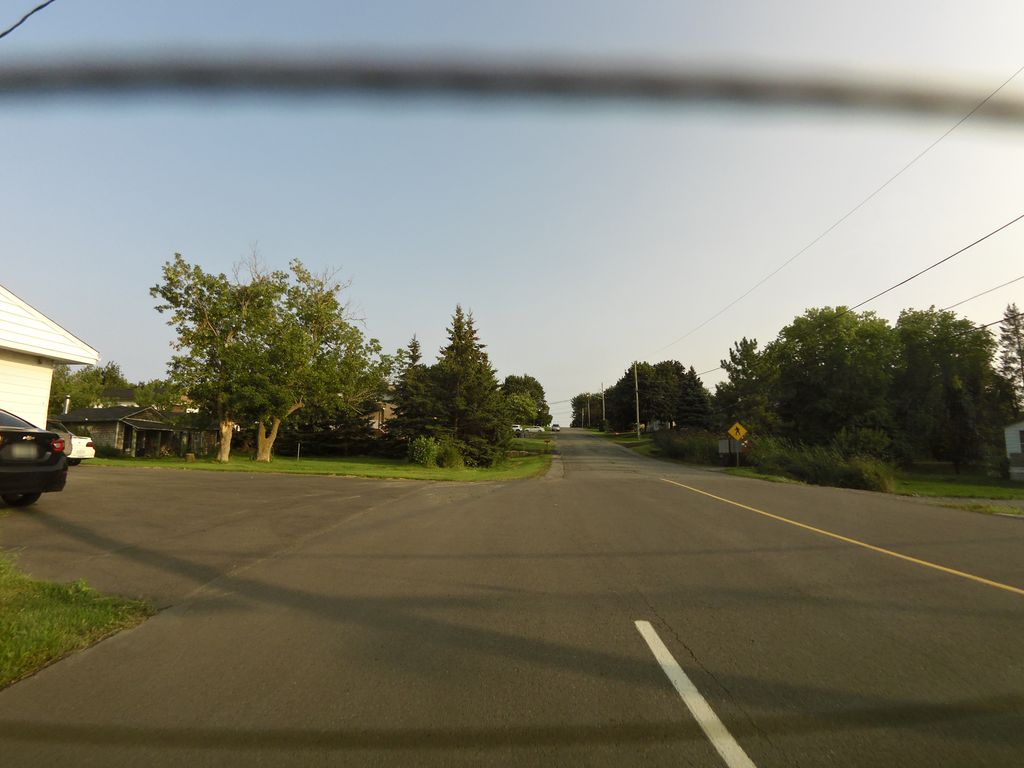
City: ottawa-gatineau